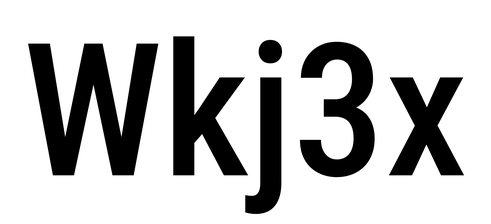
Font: Roboto_Condensed_Medium